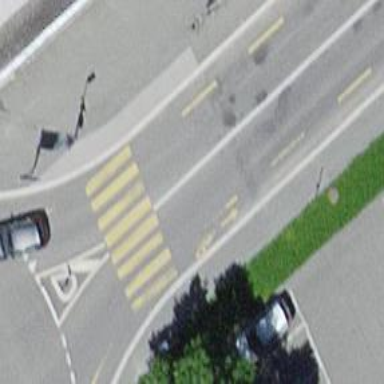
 which is uncontrolled and marked crossing on the road."